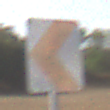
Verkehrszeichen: RichtungstafelnInKurvenKleinRechts
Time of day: MorningAfternoon
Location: Outdoor (Nature)
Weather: PartlyCloudy
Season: NotSpecified
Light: Natural